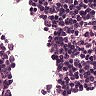
Metastatic tissue present: no